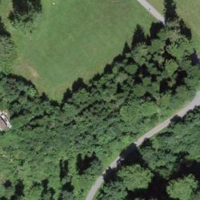
EUNIS habitat code: 43
Species observed at this site:
Apis mellifera